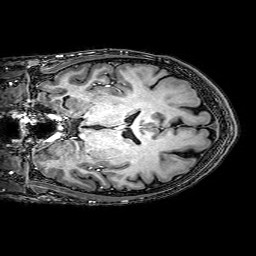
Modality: T1w
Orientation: coronal
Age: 27
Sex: male
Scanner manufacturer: philips
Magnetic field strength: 3 T
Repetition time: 0.009 s
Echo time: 0.00351 s